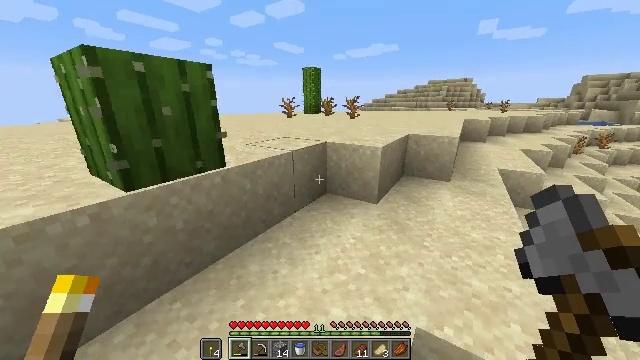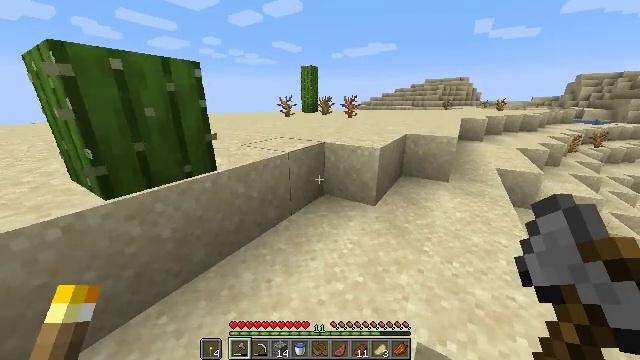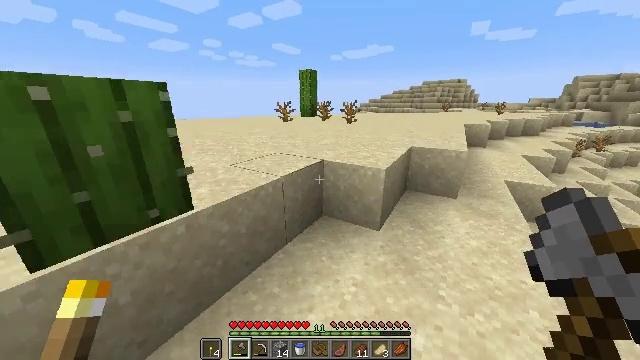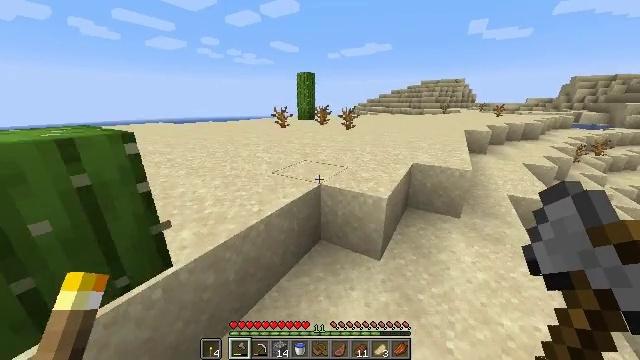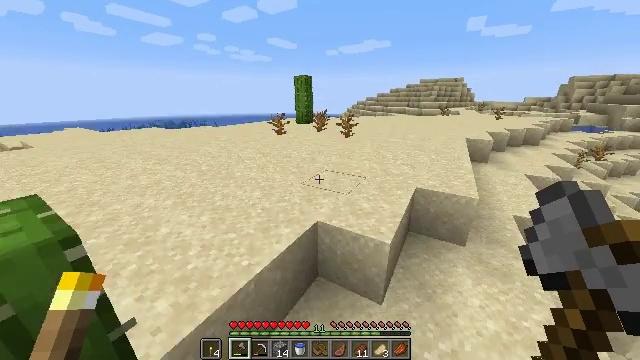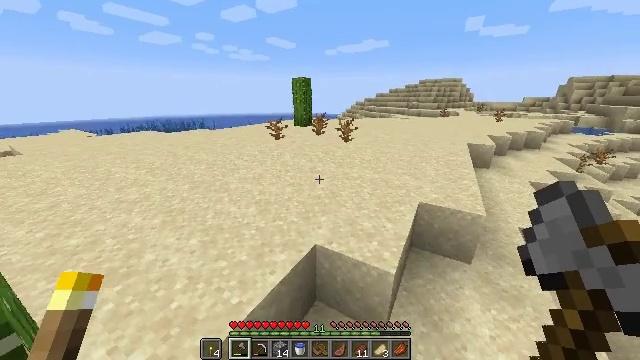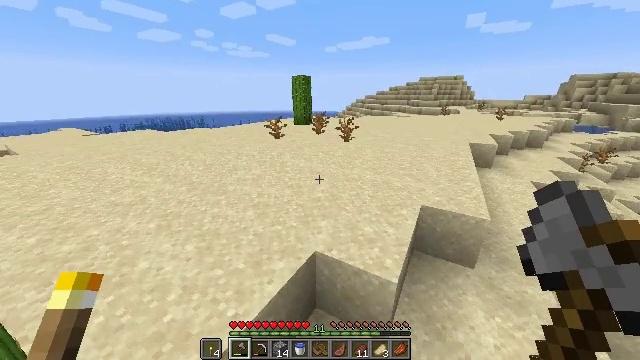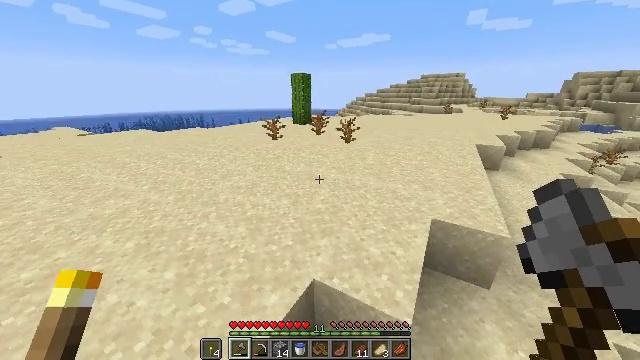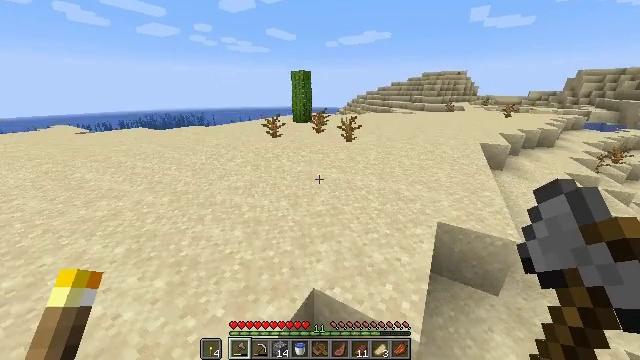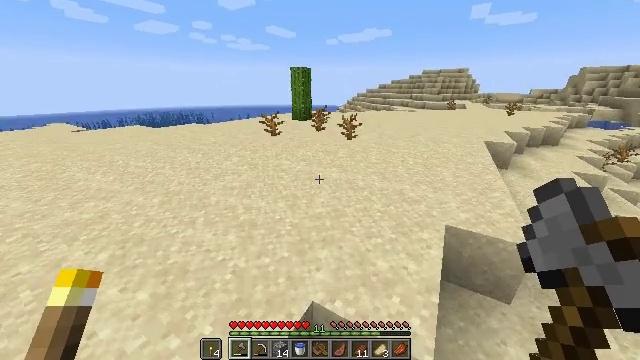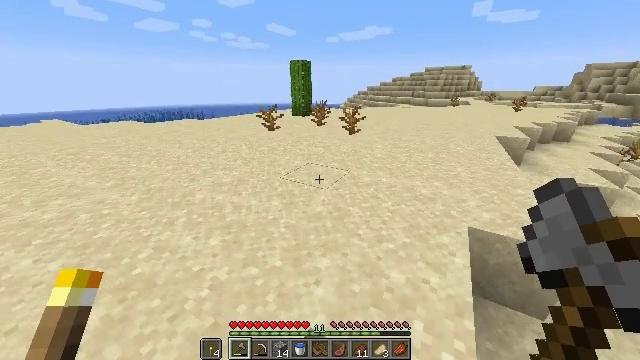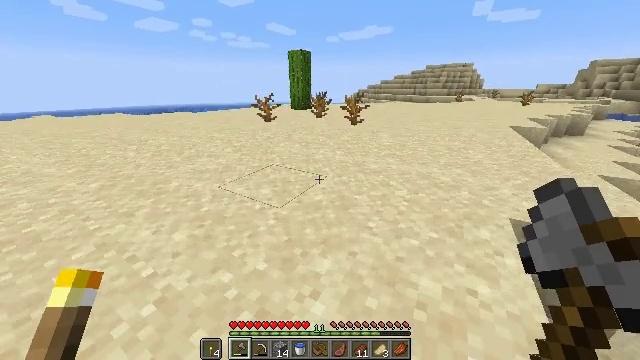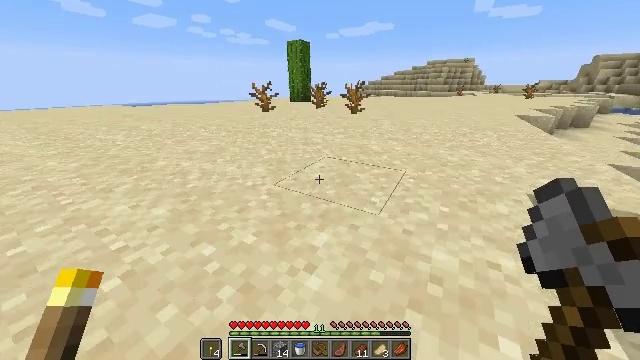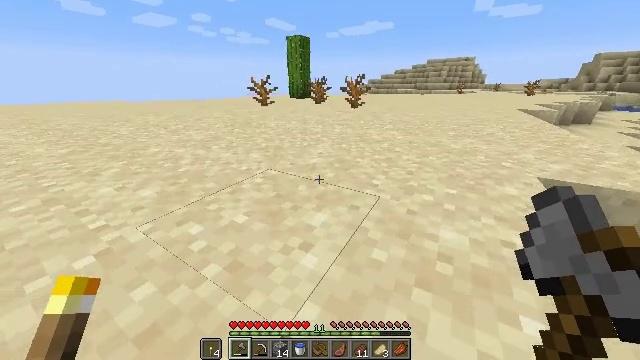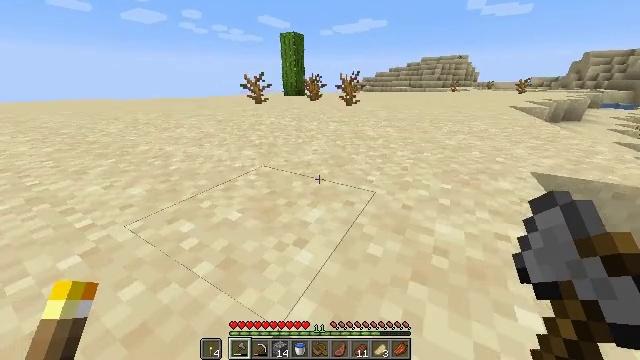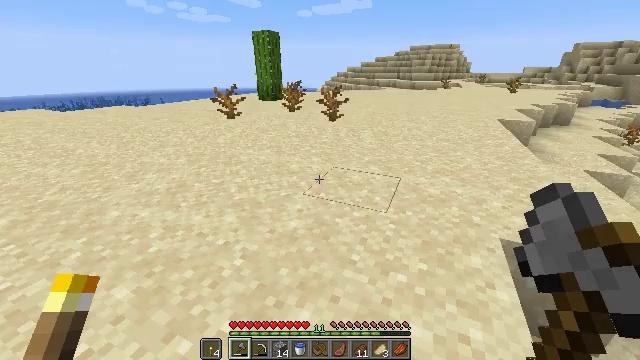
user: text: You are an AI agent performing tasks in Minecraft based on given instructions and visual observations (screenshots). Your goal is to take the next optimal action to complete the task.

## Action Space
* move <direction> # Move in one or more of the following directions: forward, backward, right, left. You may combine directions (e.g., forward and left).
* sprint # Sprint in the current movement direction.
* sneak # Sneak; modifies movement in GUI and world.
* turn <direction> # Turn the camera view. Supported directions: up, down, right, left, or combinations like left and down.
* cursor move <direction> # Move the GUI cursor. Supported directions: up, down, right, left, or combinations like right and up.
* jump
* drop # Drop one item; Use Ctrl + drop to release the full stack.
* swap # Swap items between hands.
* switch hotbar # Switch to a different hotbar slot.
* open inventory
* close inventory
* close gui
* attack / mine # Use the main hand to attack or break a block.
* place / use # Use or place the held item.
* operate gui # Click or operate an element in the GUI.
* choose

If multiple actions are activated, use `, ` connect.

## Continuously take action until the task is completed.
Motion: motion action
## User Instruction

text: Gather a dead bush.
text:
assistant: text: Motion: move forward, sprint, jump
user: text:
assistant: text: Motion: move forward, sprint, jump
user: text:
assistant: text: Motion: move forward, sprint, jump
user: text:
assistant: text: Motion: move forward, sprint, jump
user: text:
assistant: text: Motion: move forward, sprint, jump
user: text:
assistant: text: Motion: move forward, sprint, jump
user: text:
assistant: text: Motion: move forward, sprint, jump
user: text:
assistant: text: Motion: move forward, sprint, jump
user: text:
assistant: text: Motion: move forward, sprint, jump
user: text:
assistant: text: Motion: move forward, sprint, jump
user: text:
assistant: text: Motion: move forward, sprint, jump
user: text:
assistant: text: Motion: move forward, sprint, jump
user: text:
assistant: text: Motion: move forward, sprint, jump
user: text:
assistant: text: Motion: move forward, sprint, turn right, jump
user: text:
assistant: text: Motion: move forward, sprint, turn right, jump
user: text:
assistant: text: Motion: move forward, sprint, turn right, jump
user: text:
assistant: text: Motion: move forward, sprint, turn right, jump
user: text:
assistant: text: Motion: move forward, sprint, jump
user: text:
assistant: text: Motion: move forward, sprint, turn right, jump
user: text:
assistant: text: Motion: move forward, sprint, jump
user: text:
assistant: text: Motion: move forward, sprint, jump
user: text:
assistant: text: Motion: move forward, sprint, jump
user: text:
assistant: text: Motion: move forward, sprint, jump
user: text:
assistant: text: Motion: move forward, sprint, jump
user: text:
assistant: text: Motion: move forward, sprint, turn right, jump
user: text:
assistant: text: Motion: move forward, sprint, turn right, jump
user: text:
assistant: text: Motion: move forward, sprint, jump
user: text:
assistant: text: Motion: move forward, sprint, turn right, jump
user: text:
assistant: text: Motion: move forward, sprint, turn right, jump
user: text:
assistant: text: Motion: move forward, sprint, jump